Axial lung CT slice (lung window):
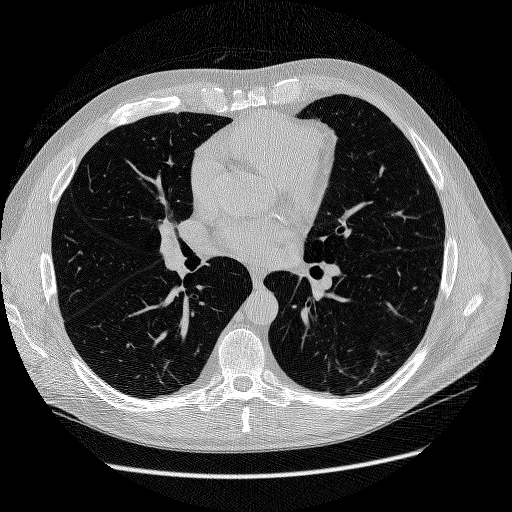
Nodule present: no